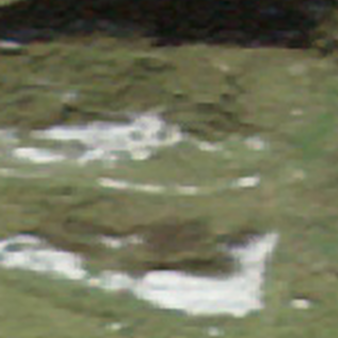
Label: other